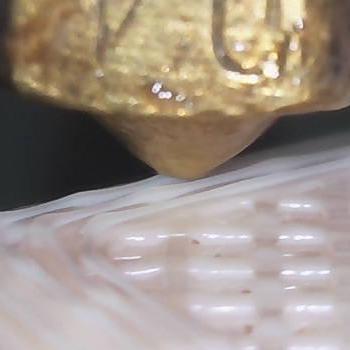
Flow rate: 37%